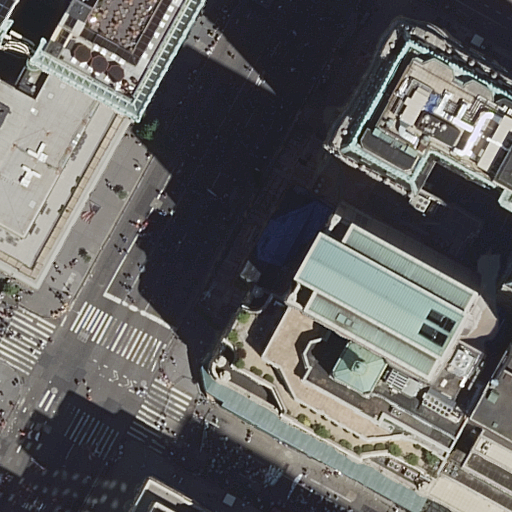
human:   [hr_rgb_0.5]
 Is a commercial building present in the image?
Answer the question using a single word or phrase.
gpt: no

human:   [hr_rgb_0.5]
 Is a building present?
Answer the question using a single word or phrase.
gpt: yes

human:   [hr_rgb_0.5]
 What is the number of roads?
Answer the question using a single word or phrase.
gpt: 5

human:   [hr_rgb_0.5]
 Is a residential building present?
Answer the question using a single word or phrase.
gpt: yes

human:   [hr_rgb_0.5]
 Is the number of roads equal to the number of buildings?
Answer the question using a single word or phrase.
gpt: no

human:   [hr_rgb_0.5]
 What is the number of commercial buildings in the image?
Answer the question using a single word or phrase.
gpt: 0

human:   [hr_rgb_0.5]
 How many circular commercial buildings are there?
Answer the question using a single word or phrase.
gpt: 0

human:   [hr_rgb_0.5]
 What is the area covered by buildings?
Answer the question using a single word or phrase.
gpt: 6866m2

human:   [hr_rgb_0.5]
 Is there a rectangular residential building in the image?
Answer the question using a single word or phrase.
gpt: no

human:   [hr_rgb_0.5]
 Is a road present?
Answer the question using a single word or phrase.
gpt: yes

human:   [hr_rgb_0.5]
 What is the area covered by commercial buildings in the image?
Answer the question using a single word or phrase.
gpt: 0m2

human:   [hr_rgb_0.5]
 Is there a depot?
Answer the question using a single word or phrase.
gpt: no

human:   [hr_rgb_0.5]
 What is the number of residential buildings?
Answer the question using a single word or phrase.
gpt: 8

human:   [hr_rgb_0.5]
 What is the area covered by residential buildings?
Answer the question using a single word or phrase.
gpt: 6866m2

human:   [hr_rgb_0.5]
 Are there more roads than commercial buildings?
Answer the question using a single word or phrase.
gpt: yes

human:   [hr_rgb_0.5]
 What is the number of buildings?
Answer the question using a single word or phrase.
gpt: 8

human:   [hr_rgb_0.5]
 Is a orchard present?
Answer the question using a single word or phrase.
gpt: no

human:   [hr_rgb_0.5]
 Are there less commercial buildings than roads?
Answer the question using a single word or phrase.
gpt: yes

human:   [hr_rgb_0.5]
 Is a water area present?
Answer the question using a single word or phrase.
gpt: no

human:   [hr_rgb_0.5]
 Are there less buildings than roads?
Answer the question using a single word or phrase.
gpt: no

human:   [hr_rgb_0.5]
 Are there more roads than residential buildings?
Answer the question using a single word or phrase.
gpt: no

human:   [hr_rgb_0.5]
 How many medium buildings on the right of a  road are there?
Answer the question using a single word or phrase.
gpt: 1

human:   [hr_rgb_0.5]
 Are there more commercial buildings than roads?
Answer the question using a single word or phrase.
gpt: no

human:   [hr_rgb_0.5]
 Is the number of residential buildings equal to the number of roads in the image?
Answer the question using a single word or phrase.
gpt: no

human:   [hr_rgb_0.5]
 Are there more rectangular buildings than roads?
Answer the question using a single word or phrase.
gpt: no

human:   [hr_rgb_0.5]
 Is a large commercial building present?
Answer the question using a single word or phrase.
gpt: no

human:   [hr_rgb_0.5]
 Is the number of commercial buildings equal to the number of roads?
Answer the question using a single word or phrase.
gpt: no

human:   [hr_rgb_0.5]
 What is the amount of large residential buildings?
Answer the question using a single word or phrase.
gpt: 6

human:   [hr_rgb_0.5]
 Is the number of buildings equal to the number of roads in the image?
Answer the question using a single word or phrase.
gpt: no

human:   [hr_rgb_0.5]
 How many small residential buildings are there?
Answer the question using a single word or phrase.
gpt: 0

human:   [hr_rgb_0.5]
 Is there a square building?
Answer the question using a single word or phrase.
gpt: no

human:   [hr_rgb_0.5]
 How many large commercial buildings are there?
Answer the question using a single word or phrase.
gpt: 0

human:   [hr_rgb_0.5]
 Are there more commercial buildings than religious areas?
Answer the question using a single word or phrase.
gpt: no

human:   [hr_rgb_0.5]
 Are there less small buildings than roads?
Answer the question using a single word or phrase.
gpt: yes

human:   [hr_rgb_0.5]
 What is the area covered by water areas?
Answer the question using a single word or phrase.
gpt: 0m2

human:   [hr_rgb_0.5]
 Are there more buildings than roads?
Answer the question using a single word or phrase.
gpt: yes

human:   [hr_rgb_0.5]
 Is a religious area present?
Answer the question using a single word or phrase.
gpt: no

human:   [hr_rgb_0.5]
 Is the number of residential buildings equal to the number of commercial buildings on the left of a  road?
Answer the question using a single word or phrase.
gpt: no

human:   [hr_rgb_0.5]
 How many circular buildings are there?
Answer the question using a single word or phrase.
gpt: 0

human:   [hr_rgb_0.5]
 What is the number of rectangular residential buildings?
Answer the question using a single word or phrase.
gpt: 0

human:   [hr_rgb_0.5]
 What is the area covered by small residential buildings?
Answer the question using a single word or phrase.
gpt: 0m2

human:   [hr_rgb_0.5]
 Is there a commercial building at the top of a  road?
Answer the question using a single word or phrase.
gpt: no

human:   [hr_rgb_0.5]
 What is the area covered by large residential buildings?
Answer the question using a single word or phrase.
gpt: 6174m2

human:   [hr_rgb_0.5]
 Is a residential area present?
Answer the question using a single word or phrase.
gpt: no

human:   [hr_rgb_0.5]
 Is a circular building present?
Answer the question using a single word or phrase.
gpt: no

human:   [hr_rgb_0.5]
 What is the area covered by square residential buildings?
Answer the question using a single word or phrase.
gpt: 0m2

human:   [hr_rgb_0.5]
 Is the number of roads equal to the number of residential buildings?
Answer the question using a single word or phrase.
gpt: no

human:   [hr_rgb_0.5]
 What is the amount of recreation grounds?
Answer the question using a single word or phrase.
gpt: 0

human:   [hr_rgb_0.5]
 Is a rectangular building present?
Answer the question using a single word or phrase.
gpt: no

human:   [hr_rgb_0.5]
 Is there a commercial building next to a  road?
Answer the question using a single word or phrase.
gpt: no

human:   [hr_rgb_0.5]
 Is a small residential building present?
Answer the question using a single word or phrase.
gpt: no

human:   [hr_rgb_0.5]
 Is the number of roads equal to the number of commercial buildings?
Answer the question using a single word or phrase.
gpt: no

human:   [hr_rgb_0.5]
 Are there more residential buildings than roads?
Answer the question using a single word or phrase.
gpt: yes

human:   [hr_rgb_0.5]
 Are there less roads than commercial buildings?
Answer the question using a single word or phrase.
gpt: no

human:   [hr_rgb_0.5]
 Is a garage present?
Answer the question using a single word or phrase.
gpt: no

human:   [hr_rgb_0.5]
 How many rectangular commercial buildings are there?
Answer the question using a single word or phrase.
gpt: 0

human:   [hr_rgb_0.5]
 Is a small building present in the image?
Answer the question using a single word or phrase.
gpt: no

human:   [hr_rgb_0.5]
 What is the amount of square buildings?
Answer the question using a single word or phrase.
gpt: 0

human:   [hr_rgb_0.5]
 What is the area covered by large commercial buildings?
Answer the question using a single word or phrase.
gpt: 0m2

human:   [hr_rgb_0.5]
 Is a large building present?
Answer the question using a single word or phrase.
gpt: yes

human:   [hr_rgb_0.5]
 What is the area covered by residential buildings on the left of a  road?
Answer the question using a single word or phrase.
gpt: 4046m2

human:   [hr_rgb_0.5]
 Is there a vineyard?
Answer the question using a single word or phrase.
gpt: no

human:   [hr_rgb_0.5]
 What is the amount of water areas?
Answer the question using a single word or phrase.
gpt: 0

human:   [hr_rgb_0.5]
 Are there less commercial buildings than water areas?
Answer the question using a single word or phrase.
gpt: no